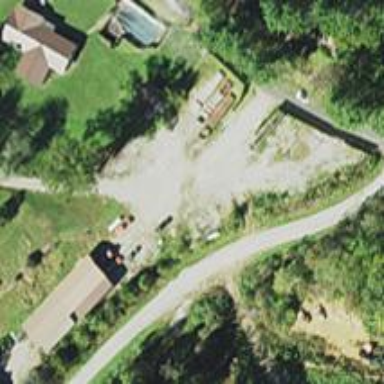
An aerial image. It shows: Driveway.